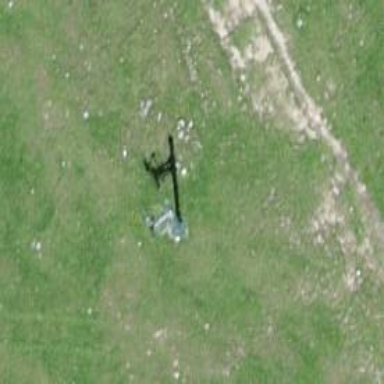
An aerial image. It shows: Pylon used for aerialway.